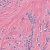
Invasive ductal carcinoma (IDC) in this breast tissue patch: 1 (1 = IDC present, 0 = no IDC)